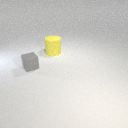
small gray rubber cube to the left of large yellow rubber cylinder